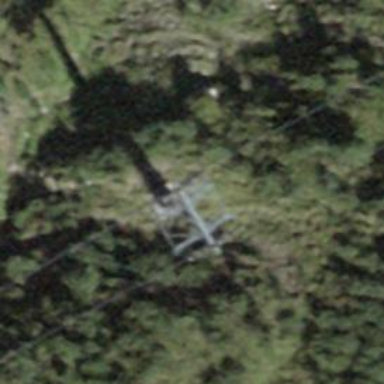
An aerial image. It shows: Pylon for aerialway.